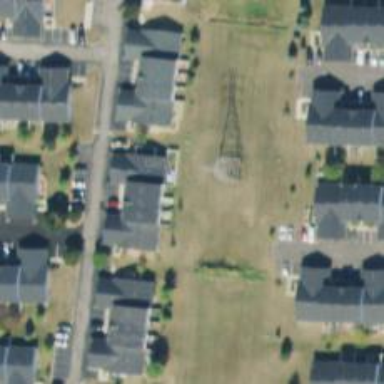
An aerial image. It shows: Lattice structure tower used for power distribution.